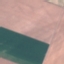
Land use / land cover: AnnualCrop